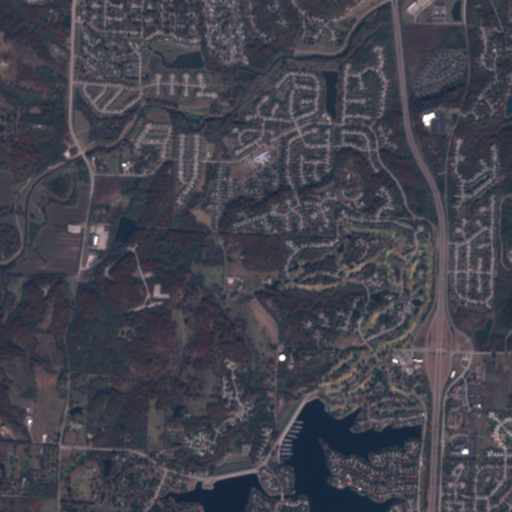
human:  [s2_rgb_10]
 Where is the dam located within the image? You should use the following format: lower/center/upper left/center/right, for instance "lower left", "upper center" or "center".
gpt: The dam is located in the lower center of the image.
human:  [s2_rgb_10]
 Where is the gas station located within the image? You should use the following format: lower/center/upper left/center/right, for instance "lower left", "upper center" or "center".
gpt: The gas station is located in the lower right of the image.
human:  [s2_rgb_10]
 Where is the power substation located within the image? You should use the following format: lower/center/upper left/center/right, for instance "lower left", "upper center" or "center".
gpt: The power substation is located in the center left of the image.
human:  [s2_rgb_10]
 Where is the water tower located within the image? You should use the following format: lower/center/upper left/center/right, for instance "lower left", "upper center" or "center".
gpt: The water tower is located in the lower center of the image.
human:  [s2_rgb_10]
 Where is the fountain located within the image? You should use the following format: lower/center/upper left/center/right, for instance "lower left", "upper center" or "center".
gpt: The fountain is located in the center right of the image.
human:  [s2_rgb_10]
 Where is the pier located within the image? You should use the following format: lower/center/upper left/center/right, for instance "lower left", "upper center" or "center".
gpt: The pier is located in the lower left of the image.
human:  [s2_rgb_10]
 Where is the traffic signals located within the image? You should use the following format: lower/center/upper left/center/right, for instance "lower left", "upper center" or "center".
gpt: The traffic signals is located in the lower right of the image.
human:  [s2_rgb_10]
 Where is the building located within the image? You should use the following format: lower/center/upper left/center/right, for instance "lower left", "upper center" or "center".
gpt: There is no building in the image.